Question: Hey :) So I was able to figure out most of the issue so far. I 'm trying to draw a button by resizing a simple button background image to fit the size of the text. Everything works well except for the actual drawing of the string. The value that I give the Graphics object designates the baseline, however I would like to draw the the string above the y. So that this  doesn't happen. I gave the graphics object the y of the bottom of the and would instead like to give it the value of the bottom of the . Is there a way to do that by reading the String's bounds or something, or is there a way to get the Graphics object to use the passed value as the definite bottom of the String?
Thanks, StrongJoshua
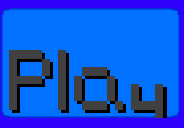
Answer: I don't think you can change the position at which graphics renders text, but you could give the Graphics object a higher starting position. From the fact that you managed to find the bounding box, I assume you are familiar with 'LineMetrics'. You can use 'LineMetrics.getDescent()' to find how much you need to adjust.